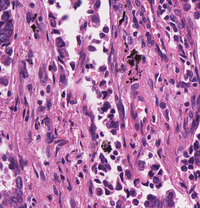
Tumor epithelial tissue: yes
Tumor-associated stroma tissue: yes
Normal tissue: no